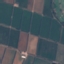
Label: PermanentCrop